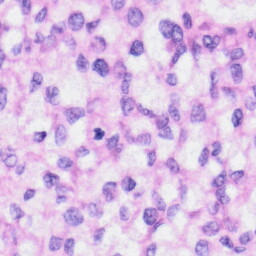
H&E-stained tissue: Liver